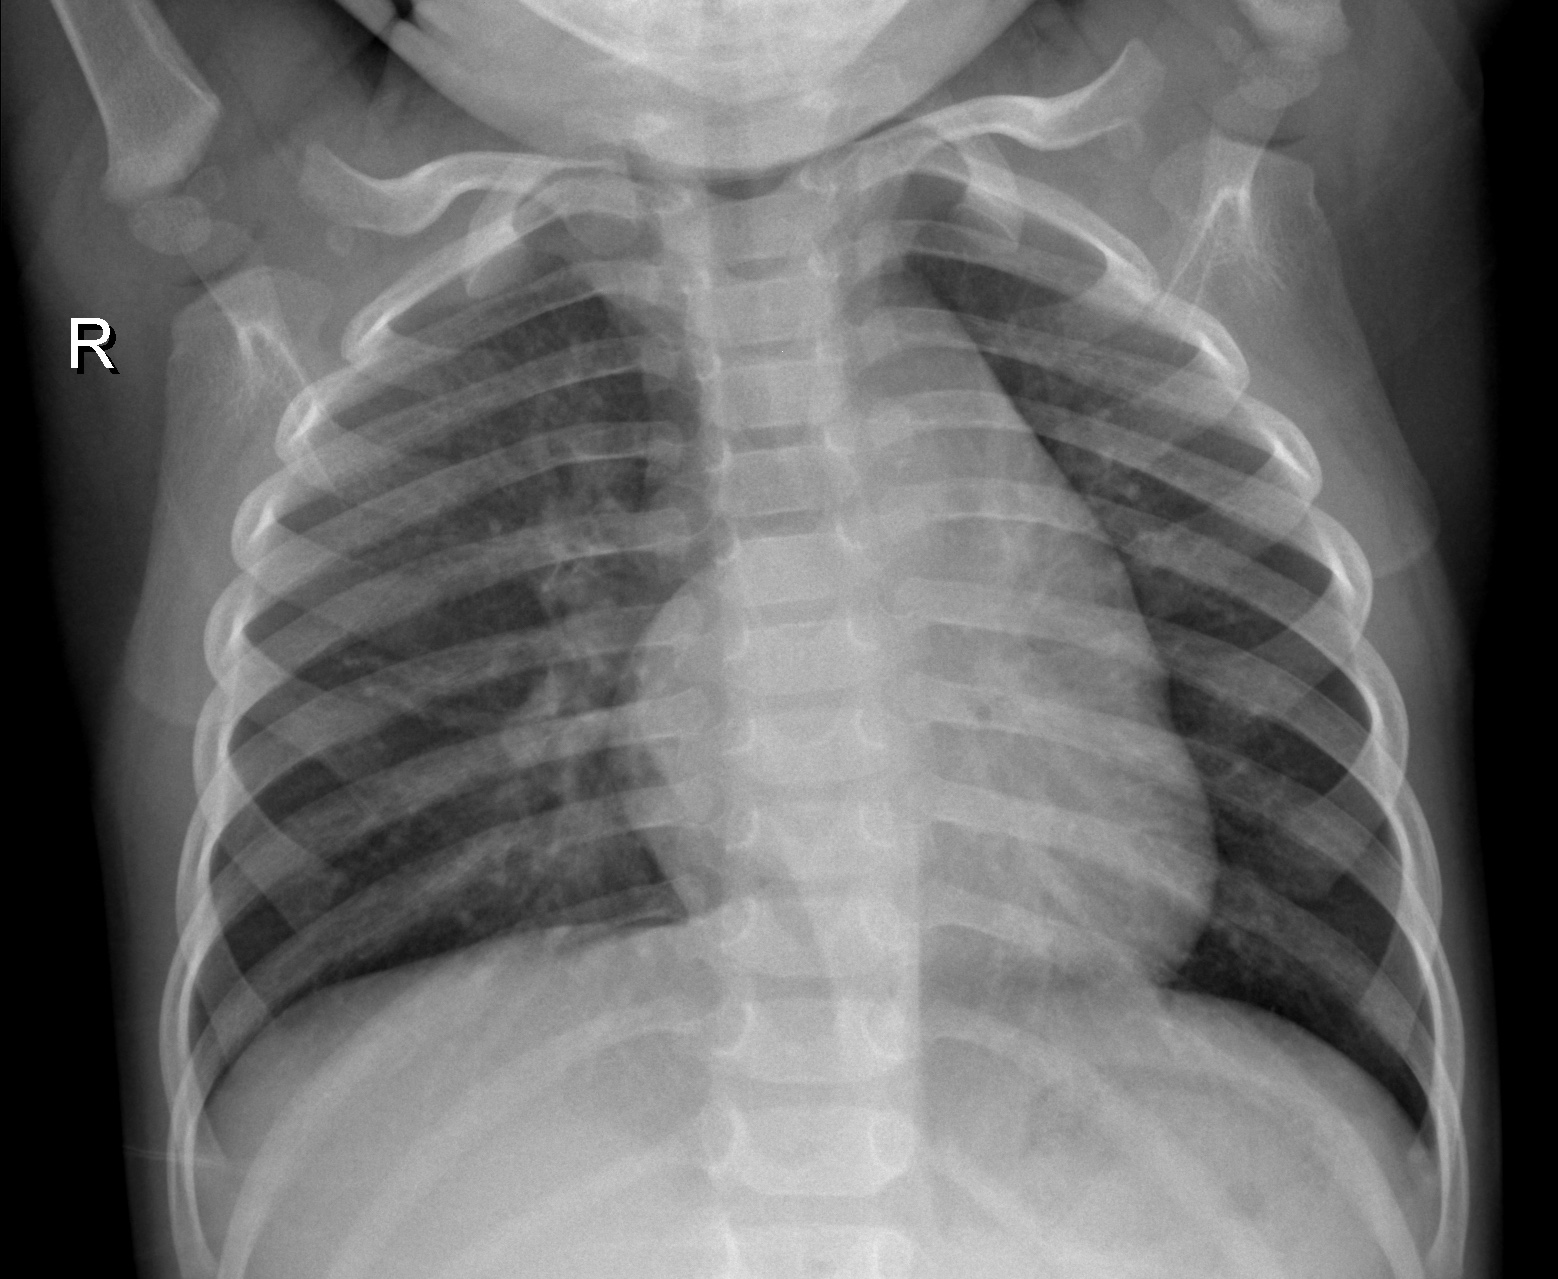
Diagnosis: NORMAL